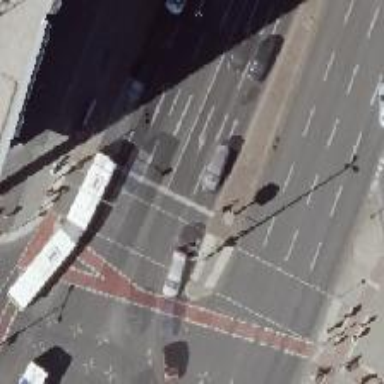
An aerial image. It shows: Road with traffic signals.